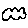
Label: cloud